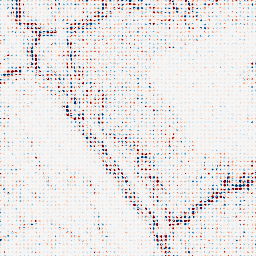
Category: wavelet
Decomposition family: wavelet_biorthogonal
Decomposition parameters: wavelet: bior3.5
level: 2
Upsampling method: sinc_hamming
Upsampling parameters: scale: 8
kernel_size: 4
Upsampling scale: 8